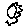
Label: sun